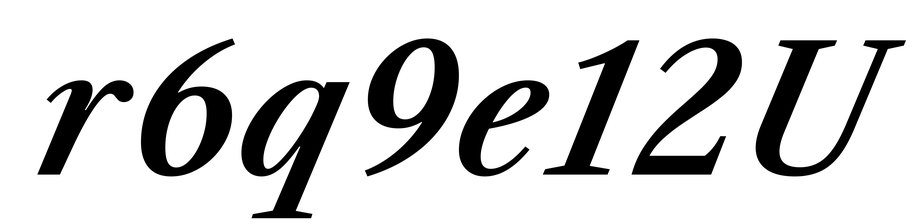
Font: LibreCaslonText-Italic_SemiBold_Italic